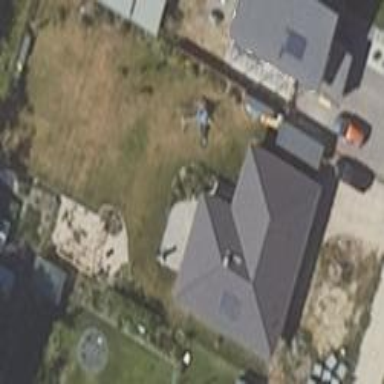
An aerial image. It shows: Simple house.